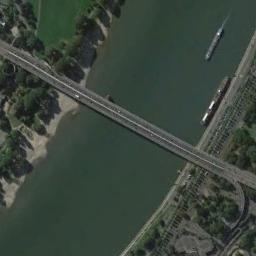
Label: bridge